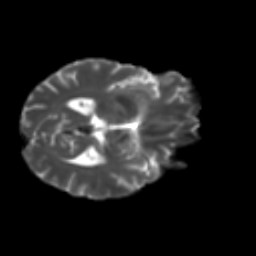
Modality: T2w
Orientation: axial
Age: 42
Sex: male
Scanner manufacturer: ge
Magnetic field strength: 3 T
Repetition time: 7.8 s
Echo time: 0.0608 s